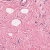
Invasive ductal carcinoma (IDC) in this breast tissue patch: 0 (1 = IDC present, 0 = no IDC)